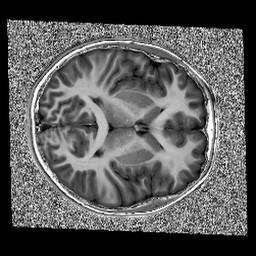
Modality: UNIT1
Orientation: axial
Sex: male
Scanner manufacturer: siemens
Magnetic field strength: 3 T
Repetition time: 5 s
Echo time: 0.00368 s